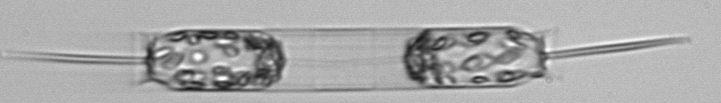
Label: Ditylum_brightwellii